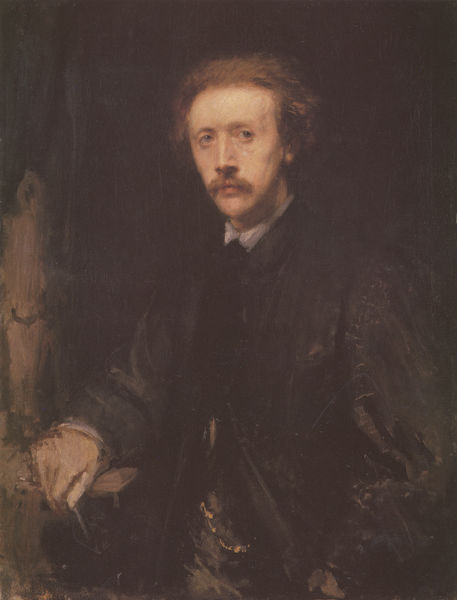
Titel: Der Bildhauer Konrad Ritter von Knoll
Künstler: Hans von Marées
Standort: Hamburg
Institution: Kunsthalle
Schlagwörter: dunkel, gemälde, hand, kopf, mann, schatten, weiß, gelb, grün, ocker, braun, finger, frisur, grau, haar, handschuh, hell, hintergrund, licht, mund, nacht, nase, ohr, profil, schwarz, stirn, ölbild, blick, rot, schal, beige, hochformat, rock, alt, anzug, bart, hemd, hose, jacke, jung, schnurrbart, wand, arm, augen, gesicht, kragen, mensch, rahmen, stehen, bild, bildnis, hals, herr, hände, portrait, porträt, öl, einsamkeit, haare, halbfigur, mantel, pose, stehend, kinn, lippen, ohren, renaissance, traurig, oval, wangen, düster, farben, kette, violett, ausdruck, ölgemälde, schnäuzer, krawatte, dichter, ernst, schmal, finster, angelehnt, maler, uhr, aufstützen, hemdkragen, schnauzer, selbstporträt, weste, rothaarig, buch, gentleman, künstler, selbstbildnis, autor, denker, manschette, tasche, pinsel, stift, wissenschaftler, uhrkette, kravatte, selbstportrait, frontalansicht, halbprofil, kraus, seriös, lässig, antik, aufgestützt, hosentasche, bleich, oberlippenbart, taschenuhr, dreiviertelfigur, porttrait, genie, historisch, intellektueller, autoportrait, autoporträt, tröge, hung, auflegen, braund, abstützend, metallkette, x, sufgestützt, melnacholisch